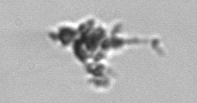
Label: detritus